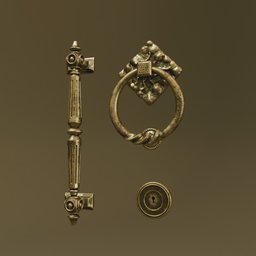
Label: mechanical